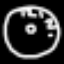
Label: clock